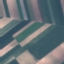
Label: AnnualCrop